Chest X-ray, PA view. Patient: 61 years old, sex M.
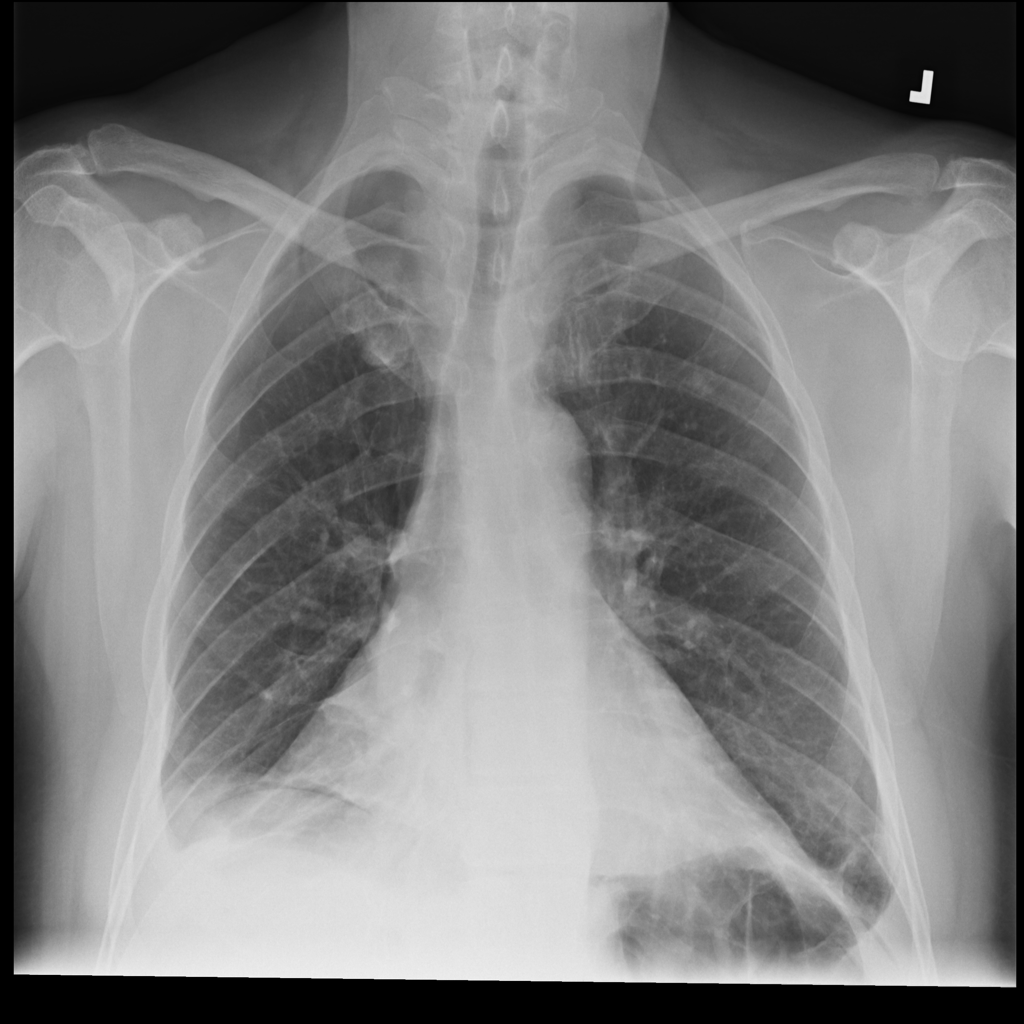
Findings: Pneumothorax